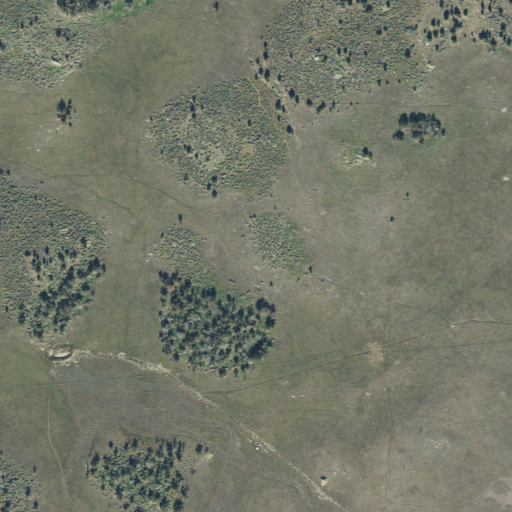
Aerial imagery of mountain in Utah named Cedar Hill containing pasture and shrub